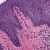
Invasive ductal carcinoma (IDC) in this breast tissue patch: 0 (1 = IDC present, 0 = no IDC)